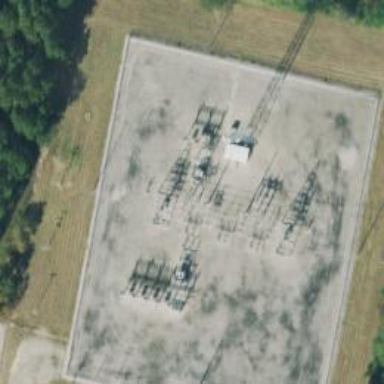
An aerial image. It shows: Outdoor power substation surrounded by fence. The substation operates at the distribution level.